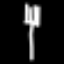
Label: fork